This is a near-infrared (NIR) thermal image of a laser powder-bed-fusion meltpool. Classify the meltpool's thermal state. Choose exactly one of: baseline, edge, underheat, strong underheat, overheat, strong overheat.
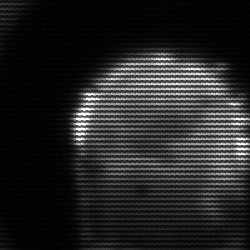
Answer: edge